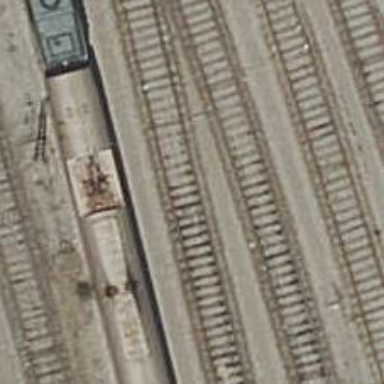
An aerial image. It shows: Rail yard with electrified contact lines for railway operations.